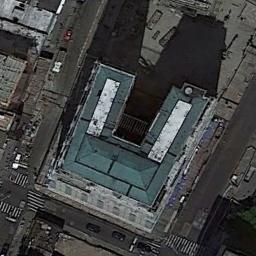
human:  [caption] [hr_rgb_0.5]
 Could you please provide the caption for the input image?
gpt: The commercial area is on the open place and is casting huge shadows.

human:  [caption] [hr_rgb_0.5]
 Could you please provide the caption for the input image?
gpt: There are two black cars on the road next to the building .

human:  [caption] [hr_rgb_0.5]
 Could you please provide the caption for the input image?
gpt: A commercial area with only one separate green U-shaped building is surrounded by roads and a vacant lot behind it .

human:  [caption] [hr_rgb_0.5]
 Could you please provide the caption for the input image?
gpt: In a commercial district there are several tall buildings of different shapes and several roads with many cars .

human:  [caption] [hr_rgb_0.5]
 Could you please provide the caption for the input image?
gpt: A green building at a commercial area .